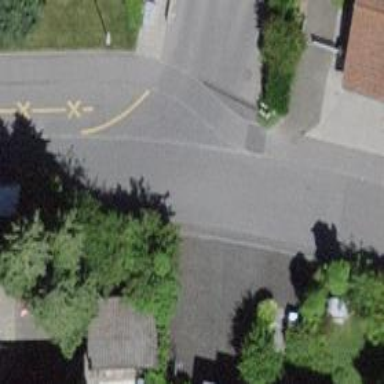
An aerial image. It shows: Residential road with asphalt surface and sidewalk on the left side.